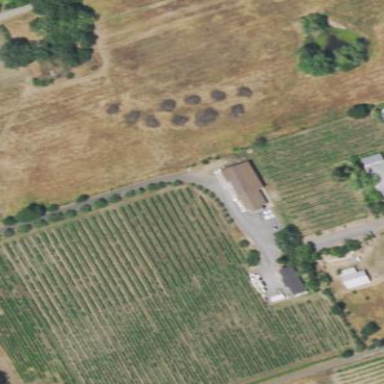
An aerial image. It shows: Vineyard growing grapes.